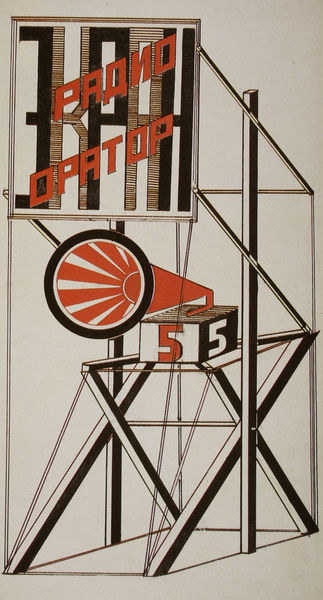
Titel: Radio-Orator. Entwurf zu einer Lautsprechertribüne
Künstler: Gustav Kluzis
Institution: Art Co. Ltd.
Schlagwörter: weiß, komposition, braun, grau, orange, schwarz, skizze, rot, architektur, schrift, stab, abstrakt, grafik, graphik, werbung, tafel, zahlen, ziffern, streifen, gestell, rechtecke, gerüst, linear, schraffur, text, schraffiert, entwurf, graphisch, geometrisch, stäbe, zahl, ziffer, diagonalen, trichter, geometrie, quadrat, installation, aufbau, horizontale, senkrechte, technisch, lautsprecher, webung, suprematistisch, gramophon, gramaphon